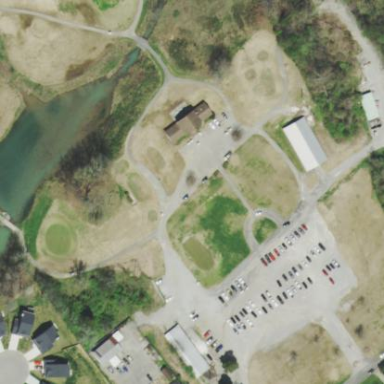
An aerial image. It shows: Water hazard on golf course. The hazard is natural water feature.